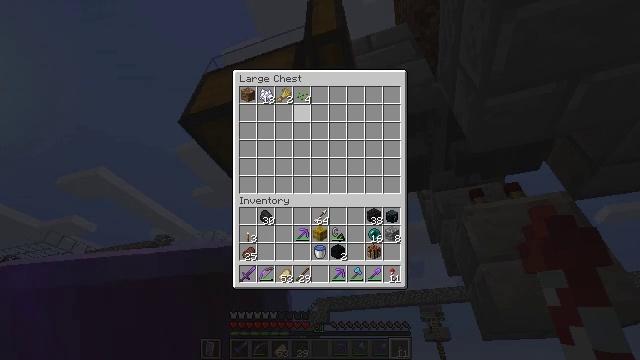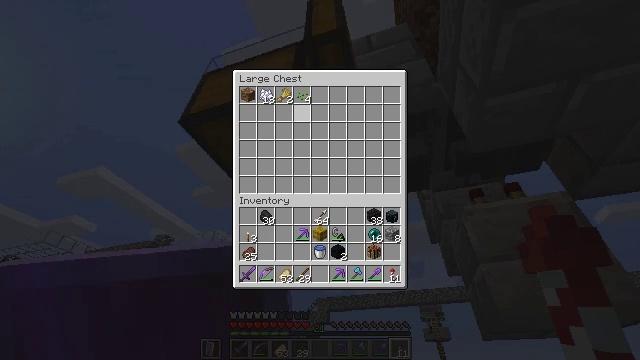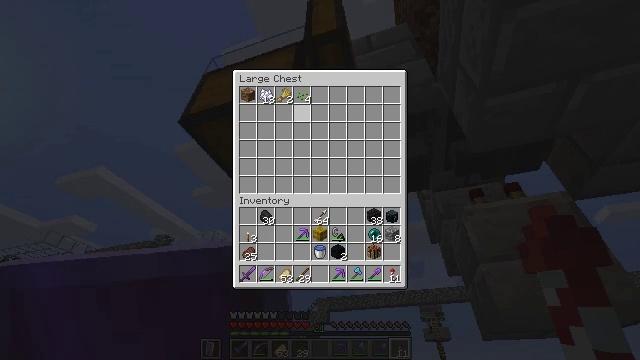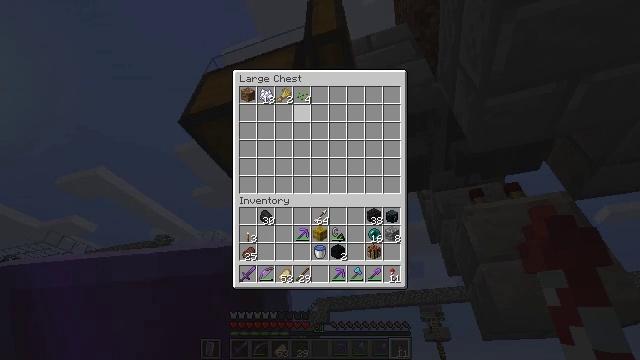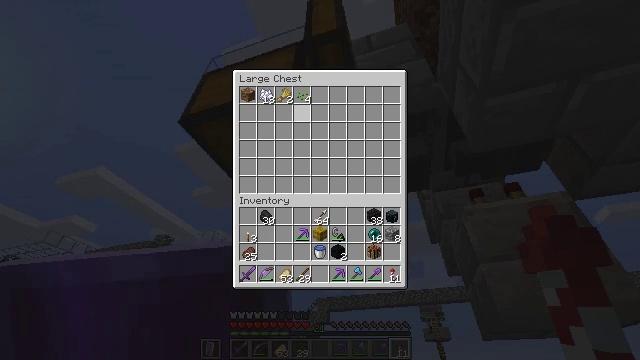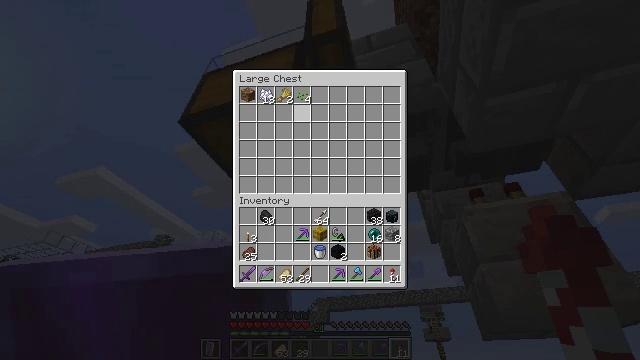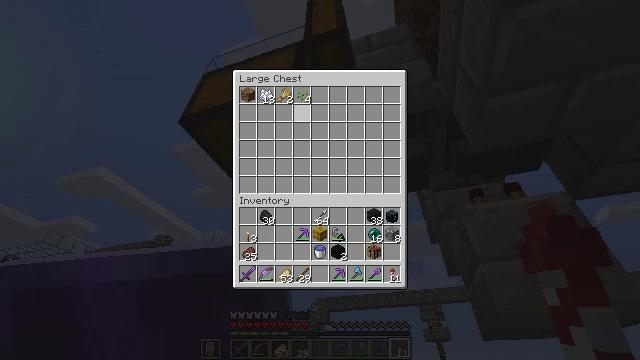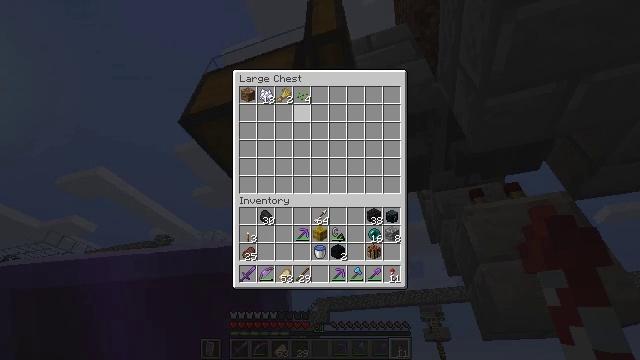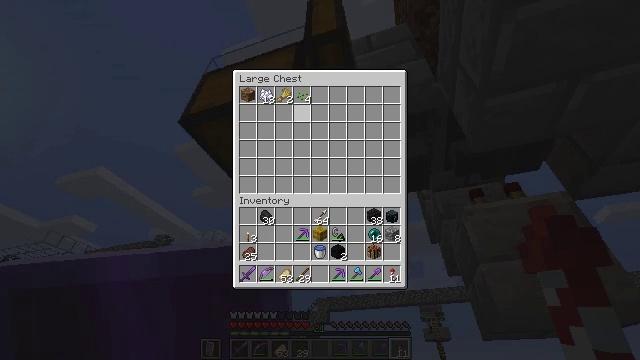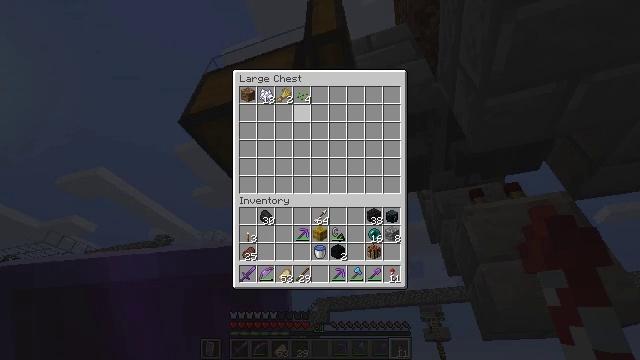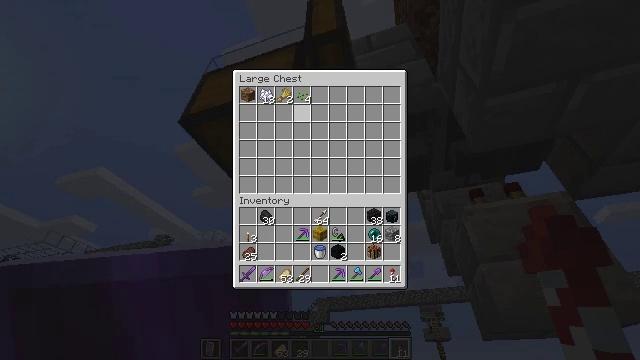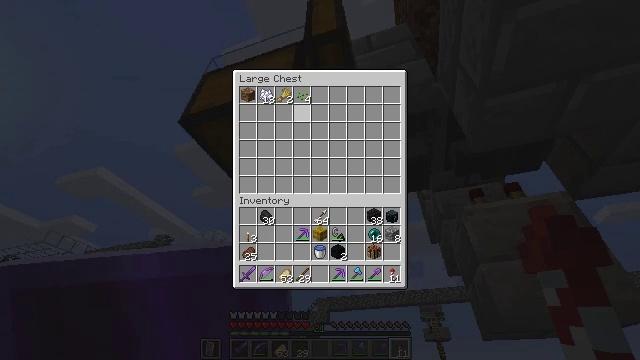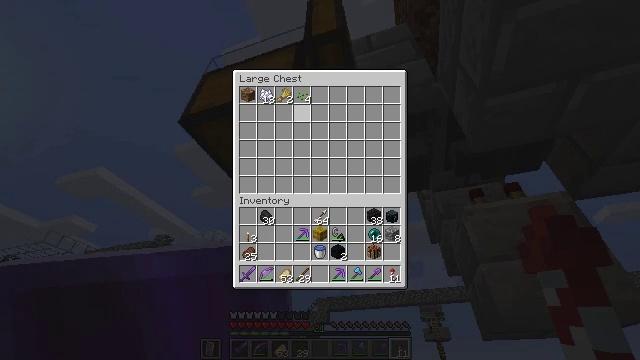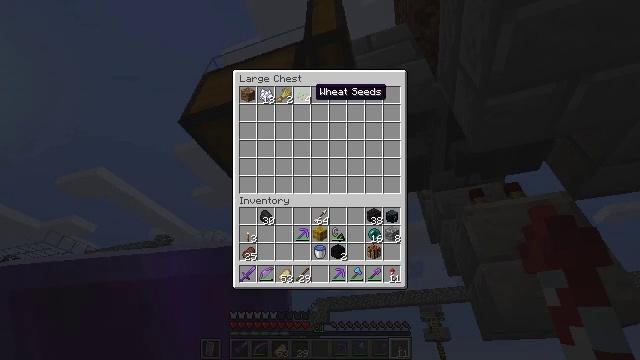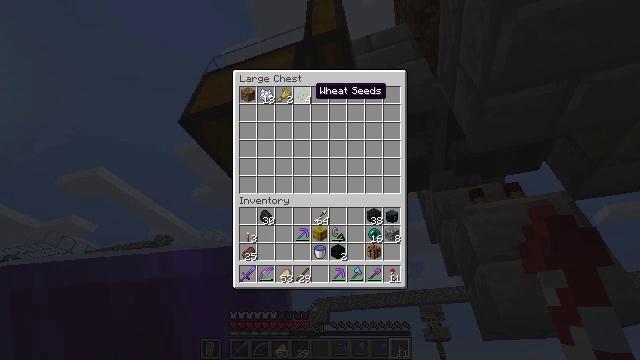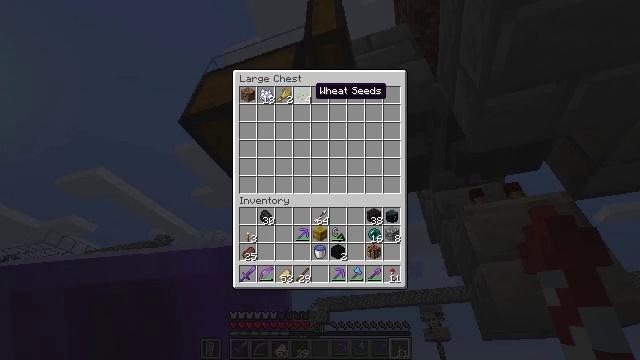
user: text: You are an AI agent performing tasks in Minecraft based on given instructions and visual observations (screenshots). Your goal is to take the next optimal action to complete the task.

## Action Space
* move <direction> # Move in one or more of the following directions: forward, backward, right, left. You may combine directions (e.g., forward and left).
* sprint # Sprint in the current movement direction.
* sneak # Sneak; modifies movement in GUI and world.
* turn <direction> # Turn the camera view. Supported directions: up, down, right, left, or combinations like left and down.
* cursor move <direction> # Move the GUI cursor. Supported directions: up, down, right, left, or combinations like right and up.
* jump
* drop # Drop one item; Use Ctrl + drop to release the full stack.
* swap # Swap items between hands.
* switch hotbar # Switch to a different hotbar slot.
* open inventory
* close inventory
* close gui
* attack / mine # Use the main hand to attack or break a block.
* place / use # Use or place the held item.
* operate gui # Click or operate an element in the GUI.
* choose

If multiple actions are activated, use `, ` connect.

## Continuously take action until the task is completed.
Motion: motion action
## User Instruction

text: Drop wheat seeds.
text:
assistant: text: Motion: no_op
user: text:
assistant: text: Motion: no_op
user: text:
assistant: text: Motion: no_op
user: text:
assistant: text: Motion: no_op
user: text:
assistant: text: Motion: no_op
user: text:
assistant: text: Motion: no_op
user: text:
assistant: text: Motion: no_op
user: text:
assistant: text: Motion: no_op
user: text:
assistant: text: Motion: no_op
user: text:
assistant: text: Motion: no_op
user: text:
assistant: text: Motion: no_op
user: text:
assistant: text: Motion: no_op
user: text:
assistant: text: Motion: no_op
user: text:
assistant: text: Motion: no_op
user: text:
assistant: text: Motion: no_op
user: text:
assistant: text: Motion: no_op
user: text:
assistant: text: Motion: no_op
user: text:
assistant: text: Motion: no_op
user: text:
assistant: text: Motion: no_op
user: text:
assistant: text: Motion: no_op
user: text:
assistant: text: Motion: no_op
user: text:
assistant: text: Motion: no_op
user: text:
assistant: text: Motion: no_op
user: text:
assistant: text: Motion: no_op
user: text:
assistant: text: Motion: no_op
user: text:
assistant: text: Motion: no_op
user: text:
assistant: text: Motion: no_op
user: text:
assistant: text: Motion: no_op
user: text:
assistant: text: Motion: no_op
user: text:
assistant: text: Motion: no_op